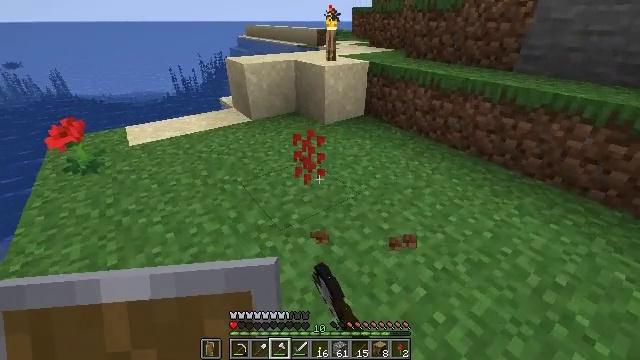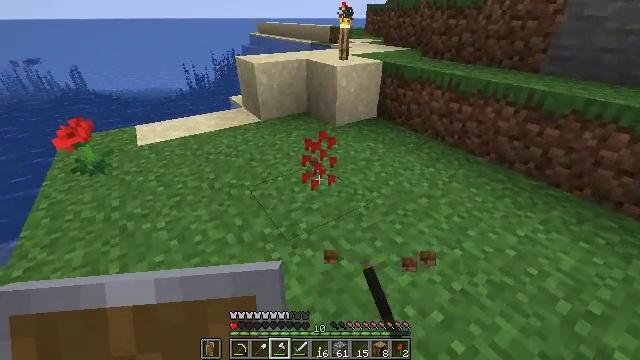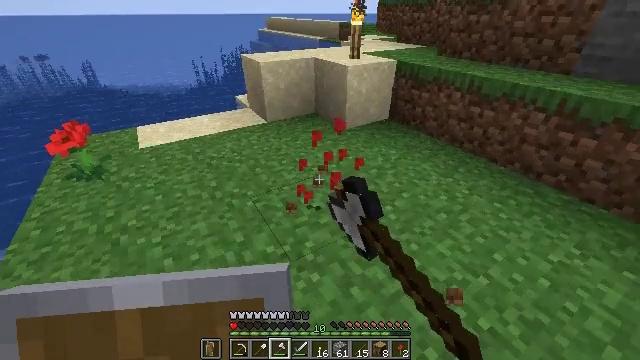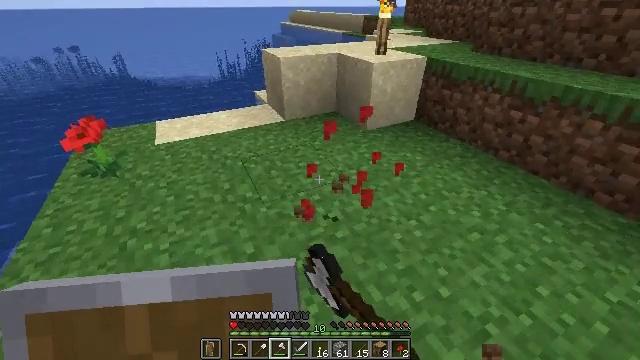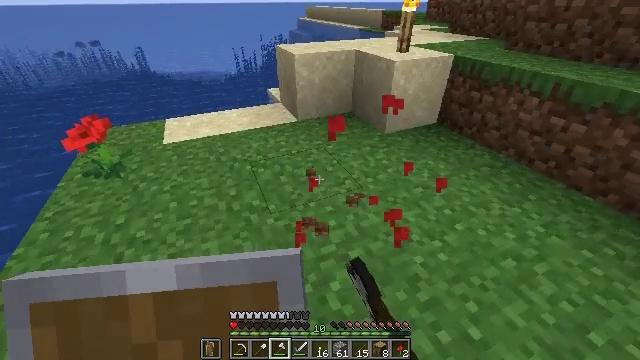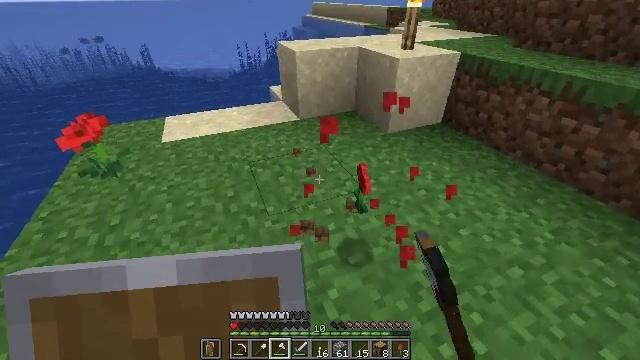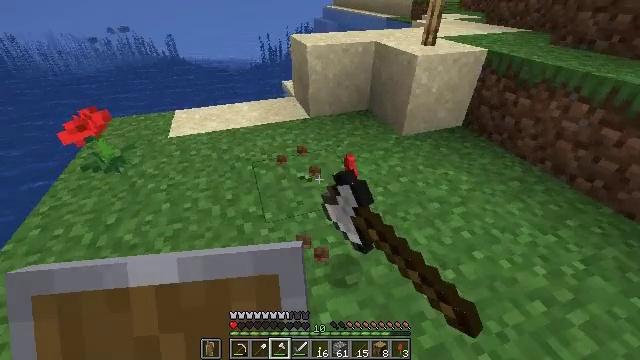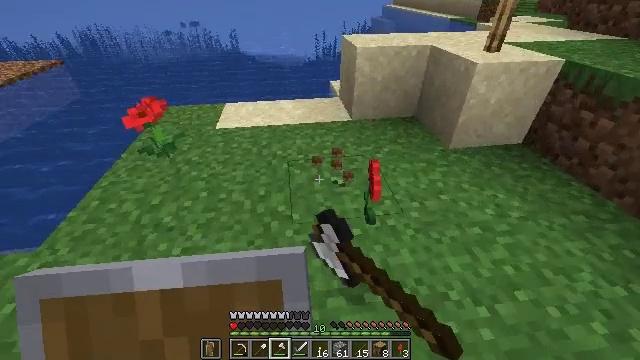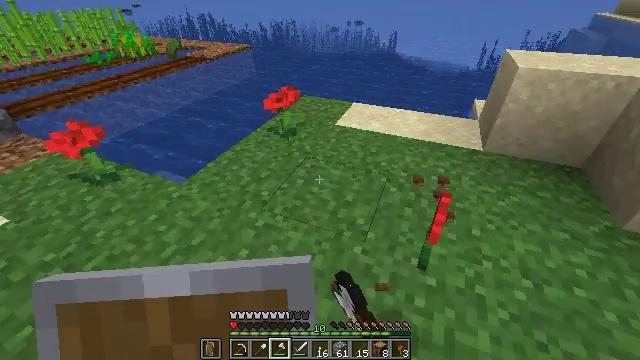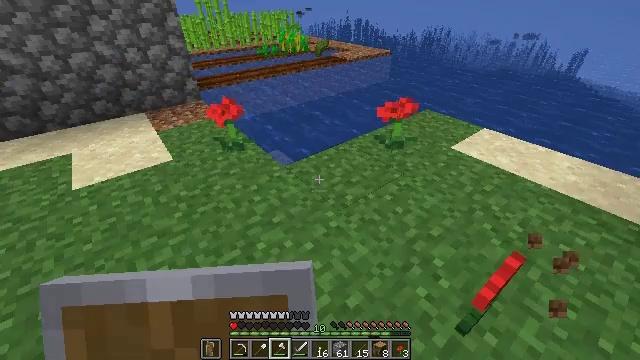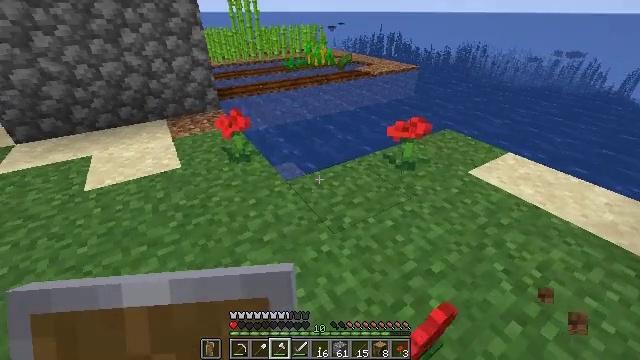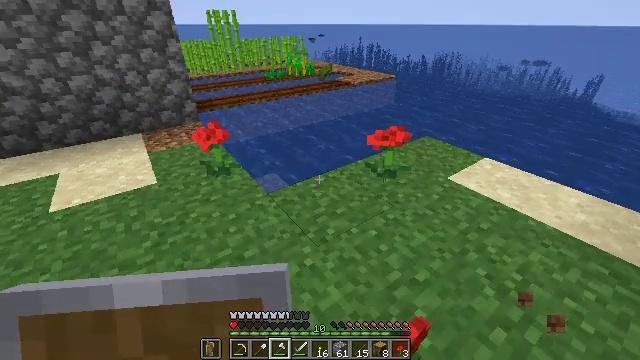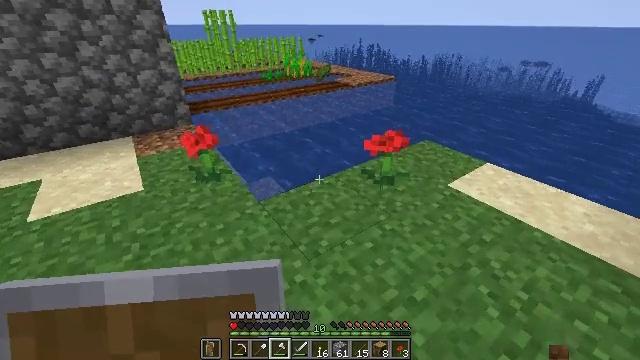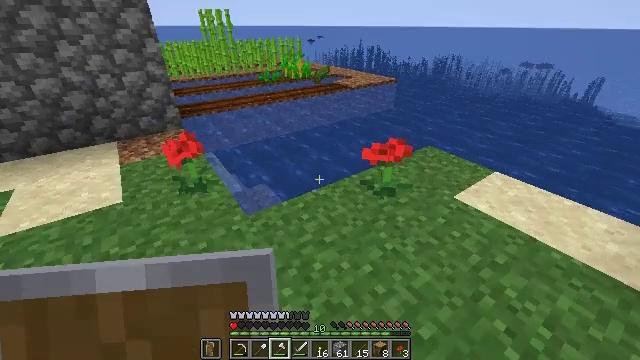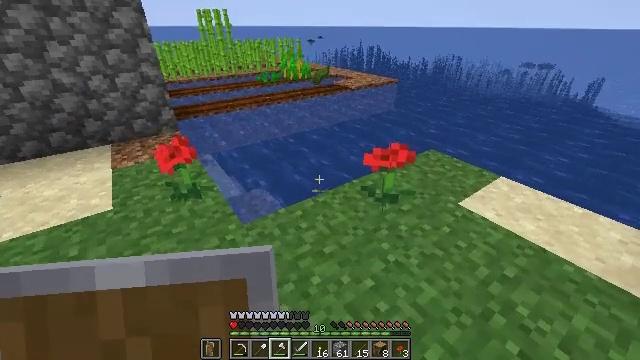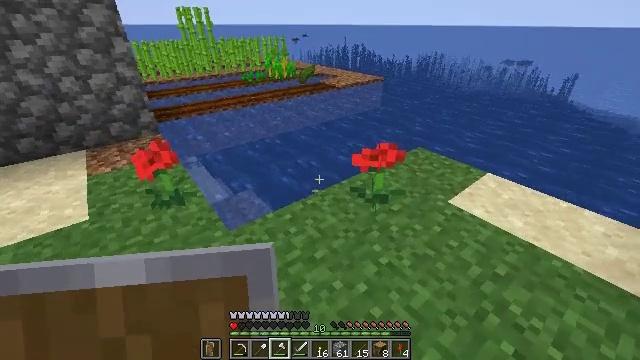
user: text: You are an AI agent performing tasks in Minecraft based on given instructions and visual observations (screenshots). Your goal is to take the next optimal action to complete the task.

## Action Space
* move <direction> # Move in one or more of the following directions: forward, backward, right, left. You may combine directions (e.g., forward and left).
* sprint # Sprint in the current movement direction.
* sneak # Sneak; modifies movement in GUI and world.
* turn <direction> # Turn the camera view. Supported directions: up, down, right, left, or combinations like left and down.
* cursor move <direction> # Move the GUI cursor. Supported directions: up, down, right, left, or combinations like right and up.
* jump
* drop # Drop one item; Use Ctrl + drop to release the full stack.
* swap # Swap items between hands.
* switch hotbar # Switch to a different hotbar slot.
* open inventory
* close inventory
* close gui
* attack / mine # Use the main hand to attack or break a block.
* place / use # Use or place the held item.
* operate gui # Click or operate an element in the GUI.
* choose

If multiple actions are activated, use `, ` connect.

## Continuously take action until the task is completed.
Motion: motion action
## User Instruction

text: Mine the poppy flower.
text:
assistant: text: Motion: move forward, turn left, attack / mine
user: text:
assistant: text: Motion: move forward, turn left, attack / mine
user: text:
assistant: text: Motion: move forward, turn left and down, attack / mine
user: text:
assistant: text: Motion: move forward, turn left, attack / mine
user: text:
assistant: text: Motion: move forward and move right, attack / mine
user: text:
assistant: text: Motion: move forward and move right, turn left and down, attack / mine
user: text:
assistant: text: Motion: move forward and move right, turn left, attack / mine
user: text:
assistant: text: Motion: move forward and move right, turn left
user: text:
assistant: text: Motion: move forward and move right, turn left and up
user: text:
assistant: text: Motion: move forward, turn left and up
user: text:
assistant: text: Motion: move forward, turn right and up
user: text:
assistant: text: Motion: move forward
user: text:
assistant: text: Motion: move forward
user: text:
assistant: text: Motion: no_op
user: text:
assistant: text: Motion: turn right
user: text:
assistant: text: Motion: turn right
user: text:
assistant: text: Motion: no_op
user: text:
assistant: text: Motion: attack / mine
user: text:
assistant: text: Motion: move right, turn right and down, attack / mine
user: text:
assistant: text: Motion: move right, turn right, attack / mine
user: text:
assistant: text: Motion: move right, turn right, attack / mine
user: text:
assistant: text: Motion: move right, attack / mine
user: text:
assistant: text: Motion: move right, attack / mine
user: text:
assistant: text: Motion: move forward and move right, turn left, attack / mine
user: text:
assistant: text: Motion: move forward and move right, turn left, attack / mine
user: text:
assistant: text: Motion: move forward, turn left, attack / mine
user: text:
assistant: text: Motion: move forward, turn left
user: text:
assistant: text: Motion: move forward, turn left and up
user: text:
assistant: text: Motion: turn left and up
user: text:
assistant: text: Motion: move forward, turn left and up